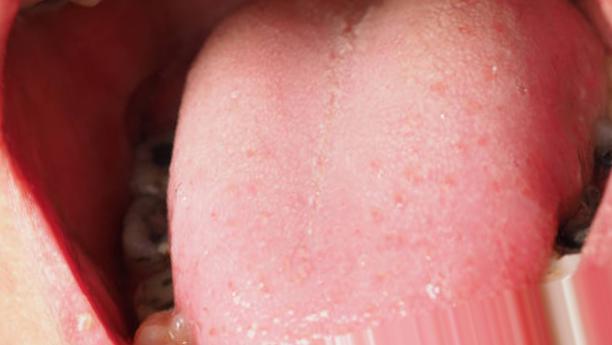
Condition: Caries